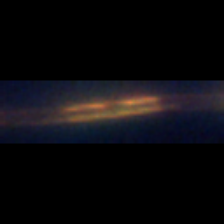
Taxon: Pennate
Group: Diatoms